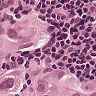
Metastatic tissue present: yes